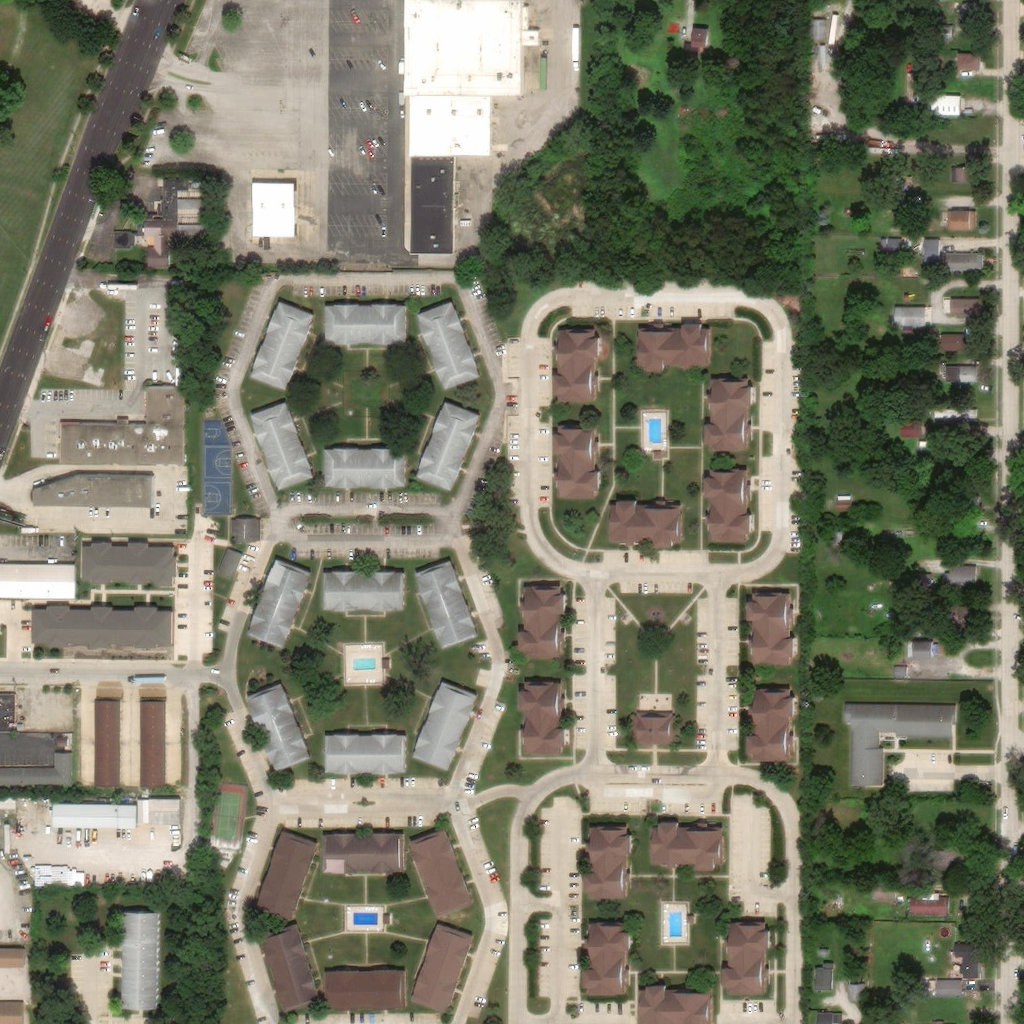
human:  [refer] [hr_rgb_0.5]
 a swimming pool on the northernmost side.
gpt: <box>[[63, 40, 64, 43, 0]]</box>